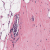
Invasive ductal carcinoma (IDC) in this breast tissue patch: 0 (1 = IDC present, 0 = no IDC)